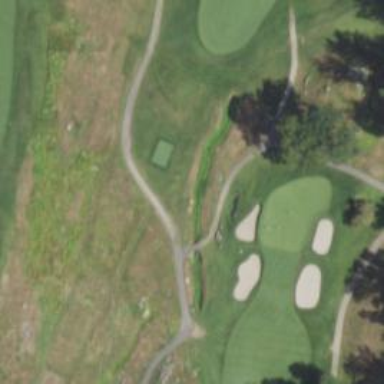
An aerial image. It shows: Path for both roads and golfers.